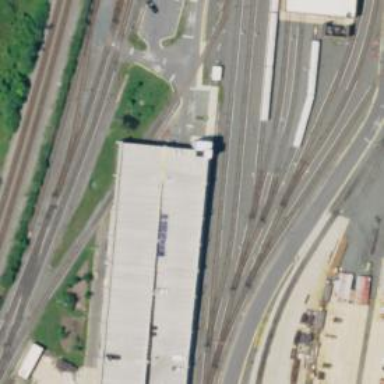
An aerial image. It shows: Electrified rail in service yard.